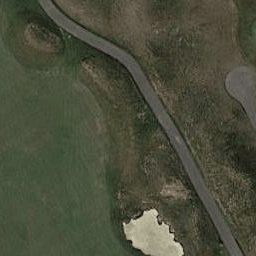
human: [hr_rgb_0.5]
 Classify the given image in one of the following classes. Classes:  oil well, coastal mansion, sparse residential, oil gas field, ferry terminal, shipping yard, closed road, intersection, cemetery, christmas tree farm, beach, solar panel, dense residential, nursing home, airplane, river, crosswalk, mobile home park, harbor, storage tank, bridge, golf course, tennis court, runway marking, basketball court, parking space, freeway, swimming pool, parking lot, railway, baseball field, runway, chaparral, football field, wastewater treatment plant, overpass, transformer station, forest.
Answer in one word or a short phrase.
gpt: golf course